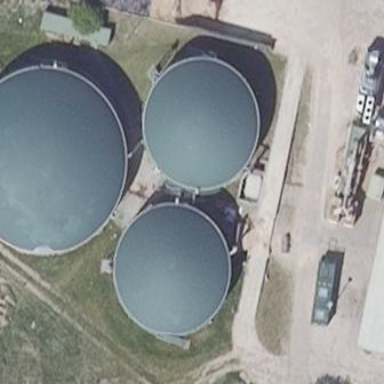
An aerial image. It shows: Storage tank that is man-made.